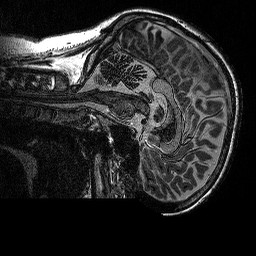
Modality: MP2RAGE
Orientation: sagittal
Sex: female
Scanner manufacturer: siemens
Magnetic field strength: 3 T
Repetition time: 5 s
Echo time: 0.00292 s